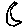
Label: moon